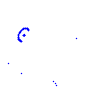
Particle: proton